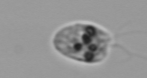
Label: Amoeba